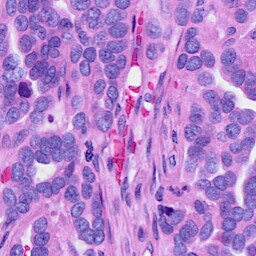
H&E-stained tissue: Ovarian